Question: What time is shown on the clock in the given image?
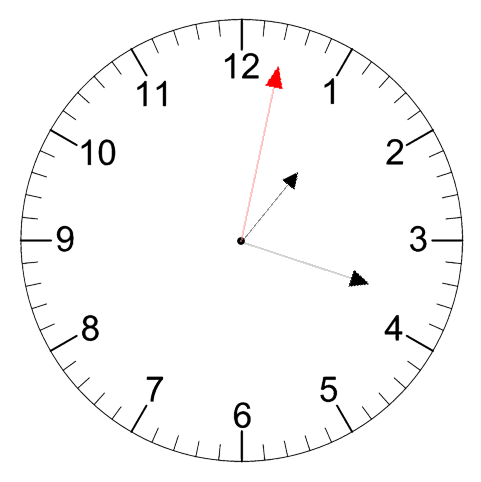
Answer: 01:18:02